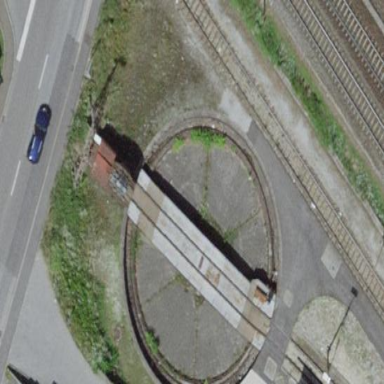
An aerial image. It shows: Yard with one track and railway turntable.